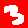
Digit: 3